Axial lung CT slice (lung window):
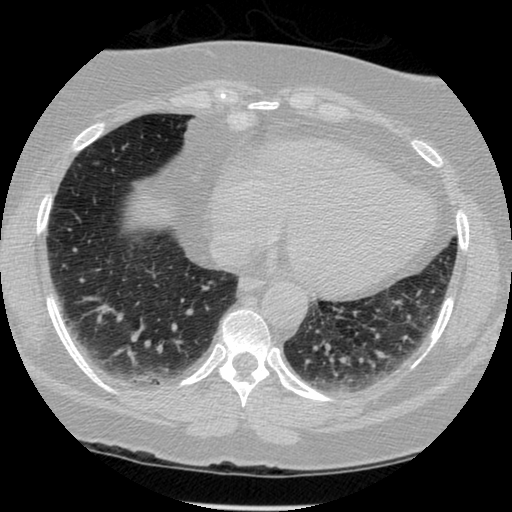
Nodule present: no